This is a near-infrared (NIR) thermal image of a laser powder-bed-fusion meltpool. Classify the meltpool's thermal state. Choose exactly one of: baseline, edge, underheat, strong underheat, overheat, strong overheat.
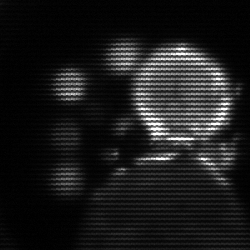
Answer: edge